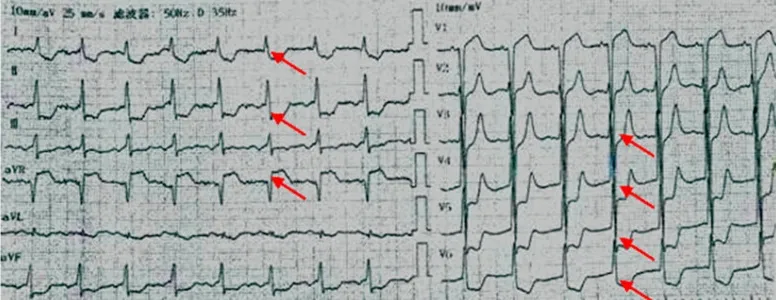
ECG showed S-T depressed more than 0.4-0.5mm on I, II, aVF, V3-V6 leads and S-T elevated more than 0.3mm on avR lead (narrows) in November 2014.
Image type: electrography (ekg)